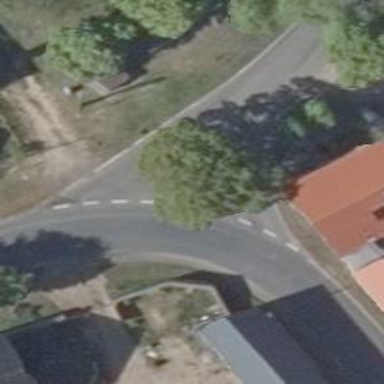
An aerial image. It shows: Emergency access point on the road.